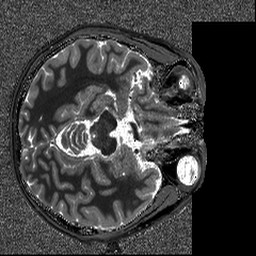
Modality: T1map
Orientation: axial
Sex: male